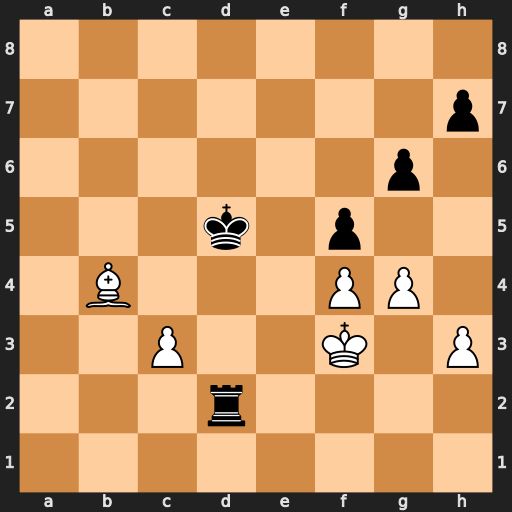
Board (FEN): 8/7p/6p1/3k1p2/1B3PP1/2P2K1P/3r4/8
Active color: w
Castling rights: -
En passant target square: -
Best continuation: c4+ Kxc4 Bxd2